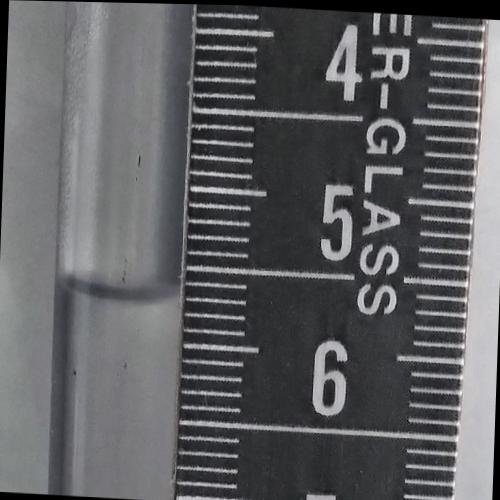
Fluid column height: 5.7 cm